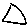
Label: triangle